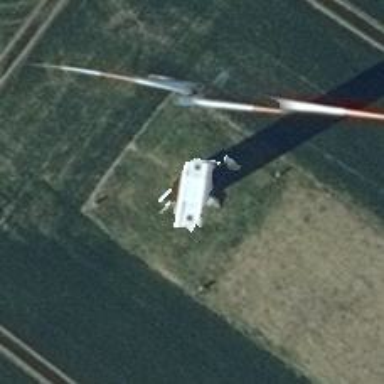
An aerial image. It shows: Wind generator with horizontal axis. The wind turbine is from Vestas.